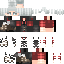
A female human skin with medium skin, wearing brown long hair dressed in a red hoodie and brown pants, featuring a closed mouth.